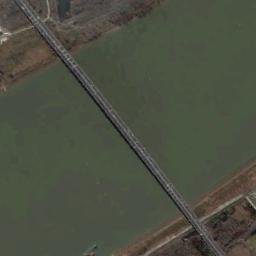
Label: bridge